Question: I am loading an image in bufferedimage and then writing some text on it .After I add text it makes image blurry and text distorted. I have TEXT ANTIALIASING ON . It can be seen as attached.

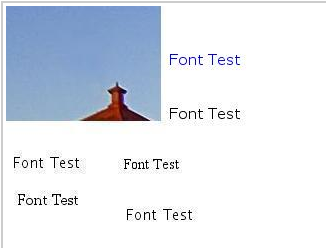
Answer: You should be able to control the text quality with the rendering hints that are shown in the other responses. I know that it works because I have done it a lot, so I think it must be something else that causes the quality degradation in this case.
1. How do you check the image quality? Do you paint the generated BufferedImage directly into a screen graphics in your java application or do you save to disk, i.e. as JPEG? If you save it to disk try to save it as PNG 24 and not as JPEG. I assume your desktop screen is running in True Color (32 or 24 bits color depth), right?
2. Are you sure that the image is actually created as BufferedImage.TYPE_INT_RGB? If you have no control over the creation of the BufferedImage in your code try to create a new BufferedImage with TYPE_INT_RGB and paint the source into this one and then draw the text into it.
3. Try setting the RenderingHints.KEY_DITHERING to RenderingHints.VALUE_DITHER_DISABLE (although this shouldn't be needed for true color images).
If this still doesn't help you to find the cause please provide some more information (VM version, operating system) and source code. The text rendering has become quite good with JDK 1.6 Update 10 but also earlier releases were able to produce clean text in images, it just didn't look as good because of less sophisticated antialiasing.
High contrast sharp edges as in text are a <URL> since it is not a lossless compression. If you really need to go with JPEG and can't switch to PNG, you can tune the compression quality of your saved image to find a better compromise between image quality and file size. See the following code on how to set the compression quality when you save a JPEG.
'''
import javax.imageio.IIOImage;
import javax.imageio.ImageIO;
import javax.imageio.ImageWriteParam;
import javax.imageio.ImageWriter;
import javax.imageio.plugins.jpeg.JPEGImageWriteParam;
import javax.imageio.stream.ImageOutputStream;
//----
float quality = 0.85f;
File outfile = new File( "MyImage.jpg" );
BufferedImage image = ...;
ImageWriter imgWriter = ImageIO.getImageWritersByFormatName( "jpg" ).next();
ImageOutputStream ioStream = ImageIO.createImageOutputStream( outfile );
imgWriter.setOutput( ioStream );
JPEGImageWriteParam jpegParams = new JPEGImageWriteParam( Locale.getDefault() );
jpegParams.setCompressionMode( ImageWriteParam.MODE_EXPLICIT );
jpegParams.setCompressionQuality( quality );
imgWriter.write( null, new IIOImage( image, null, null ), jpegParams );
ioStream.flush();
ioStream.close();
imgWriter.dispose();
'''